Field crop: maize
Growth stage: 2
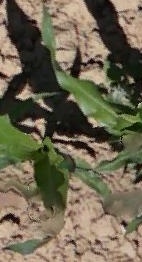
Species: maize